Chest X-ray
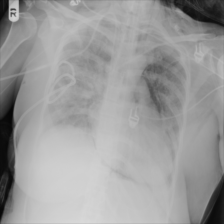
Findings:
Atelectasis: negative
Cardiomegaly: negative
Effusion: negative
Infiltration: negative
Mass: negative
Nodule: negative
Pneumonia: negative
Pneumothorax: negative
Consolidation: negative
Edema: negative
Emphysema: negative
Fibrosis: negative
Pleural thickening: negative
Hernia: negative